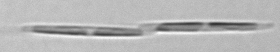
Label: Pseudo-nitzschia